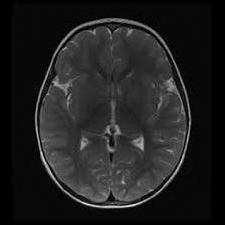
Label: notumor